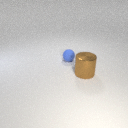
large brown metal cylinder in front of small blue rubber sphere